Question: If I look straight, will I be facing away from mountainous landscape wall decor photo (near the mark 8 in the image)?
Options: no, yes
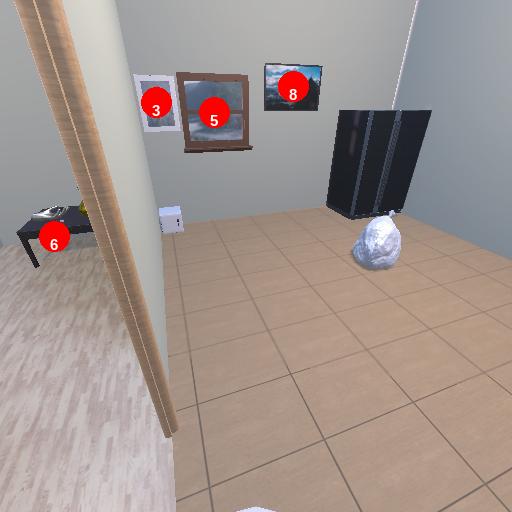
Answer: no